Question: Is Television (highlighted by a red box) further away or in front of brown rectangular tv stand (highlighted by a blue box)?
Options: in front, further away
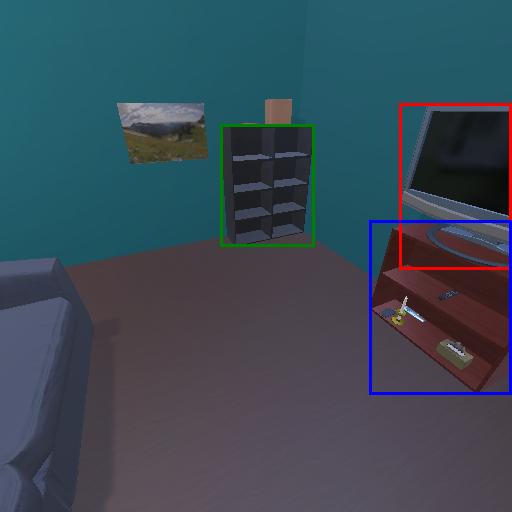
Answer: in front